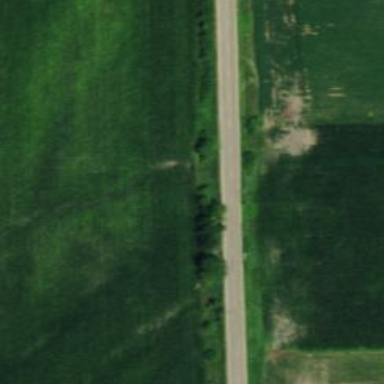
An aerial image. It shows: Asphalt road classified as tertiary.